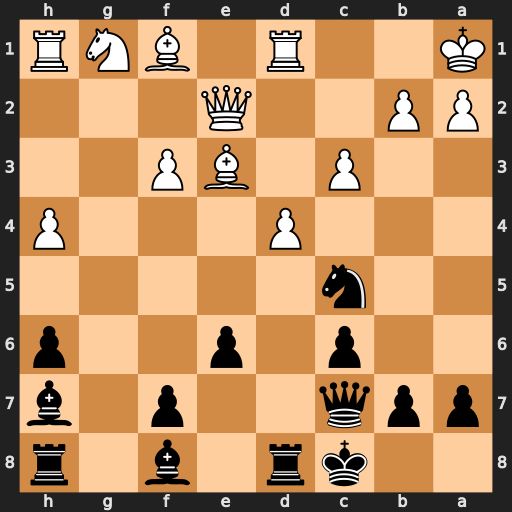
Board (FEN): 2kr1b1r/ppq2p1b/2p1p2p/2n5/3P3P/2P1BP2/PP2Q3/K2R1BNR
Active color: b
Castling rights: -
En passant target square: -
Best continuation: Nb3+ axb3 Qa5#